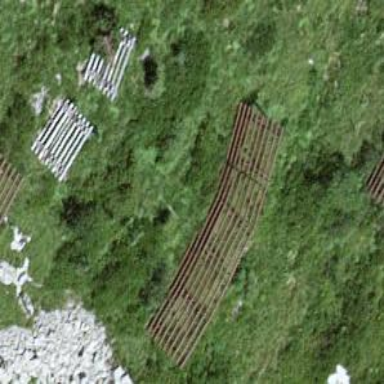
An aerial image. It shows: Avalanche protection barrier made by humans.